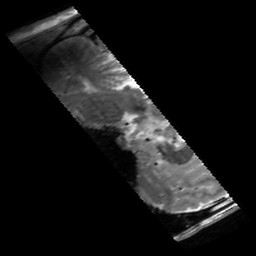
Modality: T2w
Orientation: sagittal
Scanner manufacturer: siemens
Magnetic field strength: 6.98 T
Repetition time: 5.65 s
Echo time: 0.044 s